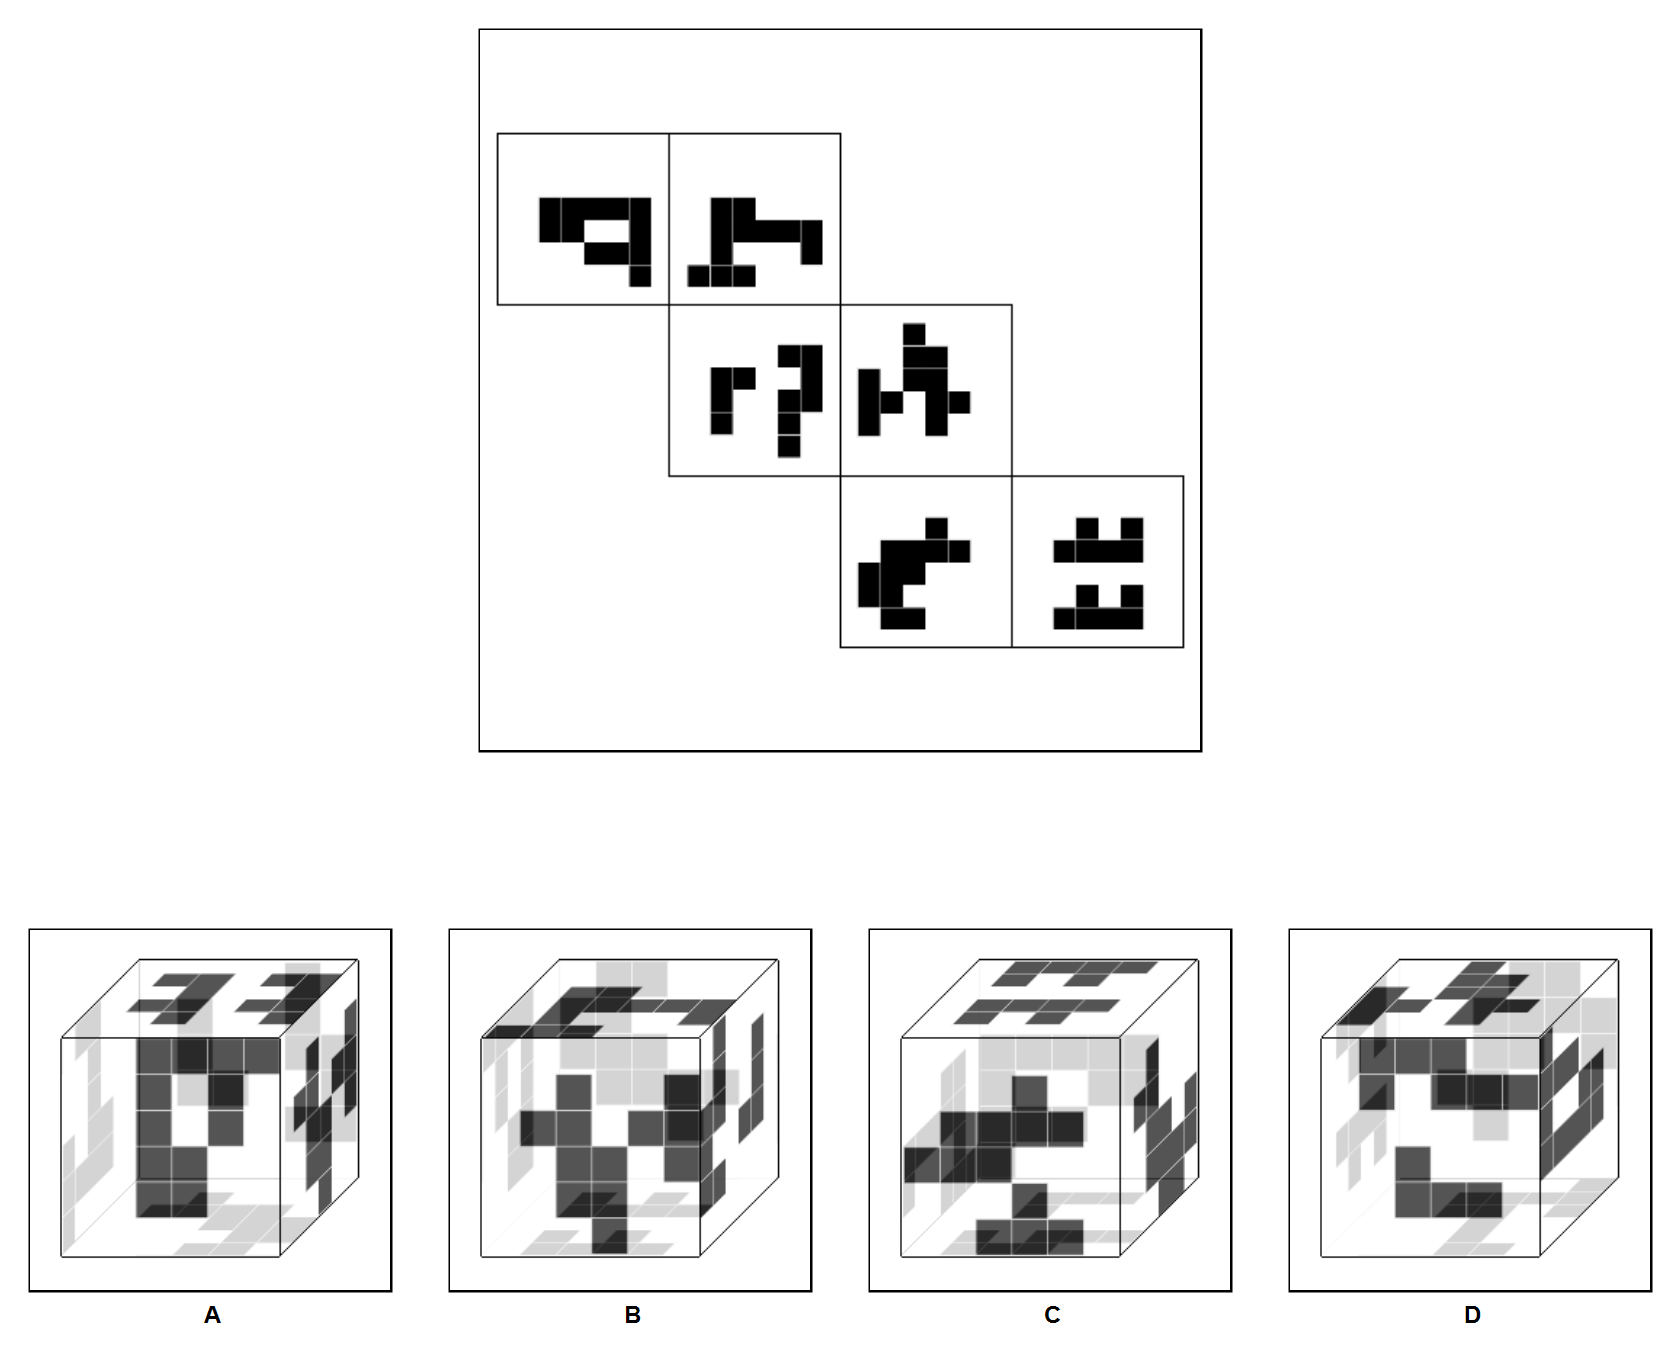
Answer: C